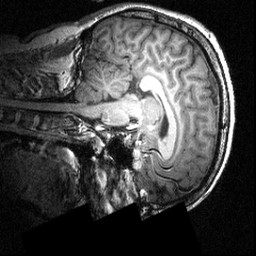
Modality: T1w
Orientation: sagittal
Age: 25
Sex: male
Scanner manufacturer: siemens
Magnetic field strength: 3.951 T
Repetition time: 1.5 s
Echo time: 0.00335 s